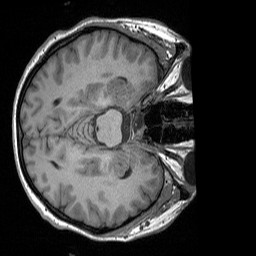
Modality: T1w
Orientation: axial
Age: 34
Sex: male
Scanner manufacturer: siemens
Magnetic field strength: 3 T
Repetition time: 1.9 s
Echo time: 0.00252 s